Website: crate-barrel
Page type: newsletter-management
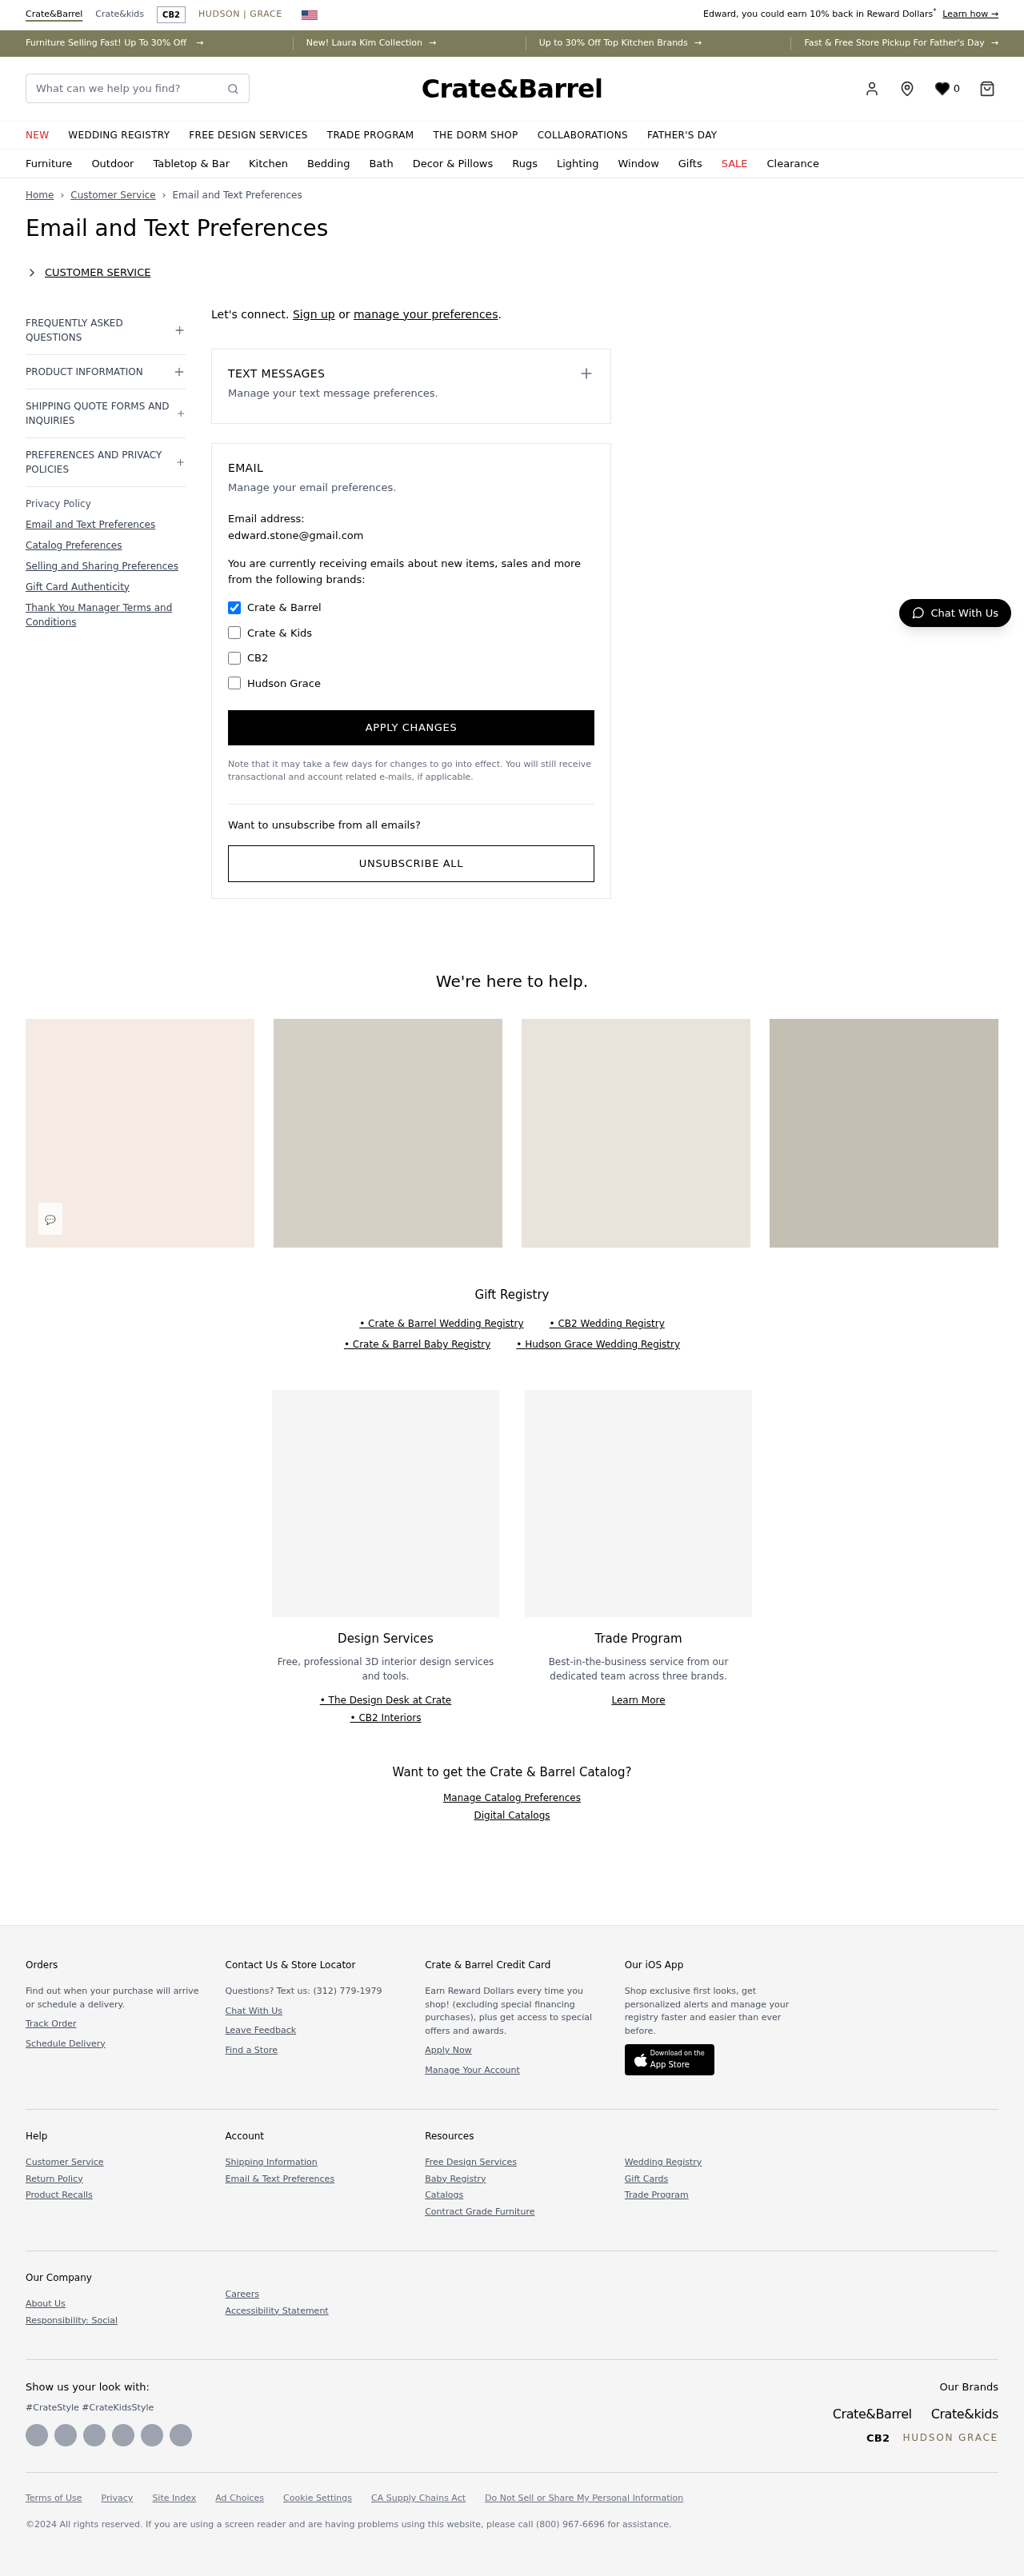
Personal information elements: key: PII_EMAIL
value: edward.stone@gmail.com
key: PII_FIRSTNAME
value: Edward
Search elements: key: HEADER_SEARCH
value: What can we help you find?
Other elements: key: WISHLIST_COUNT
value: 0